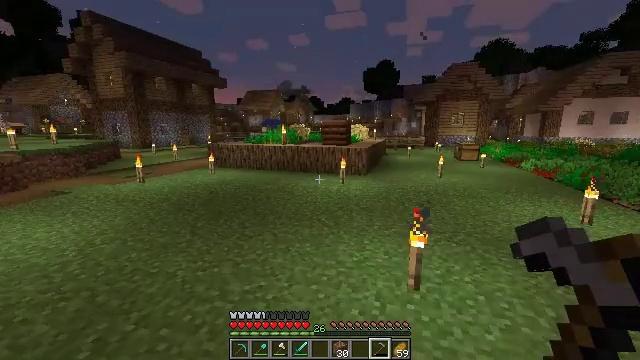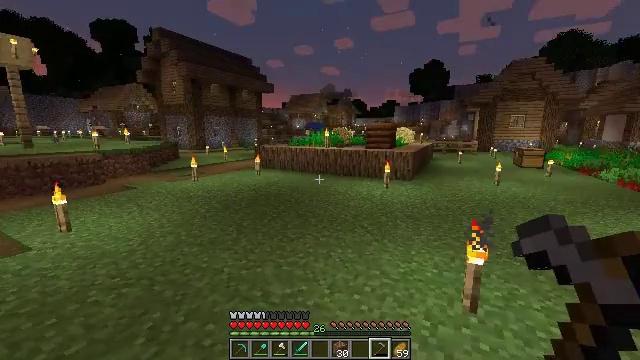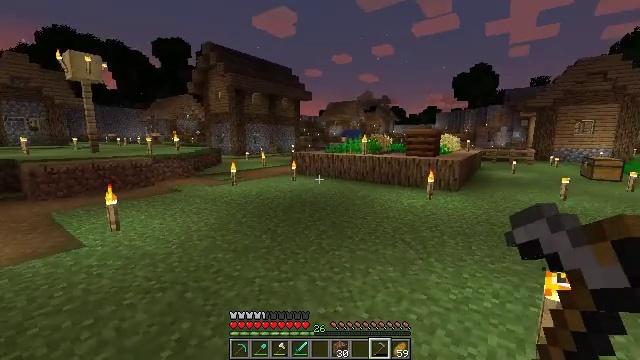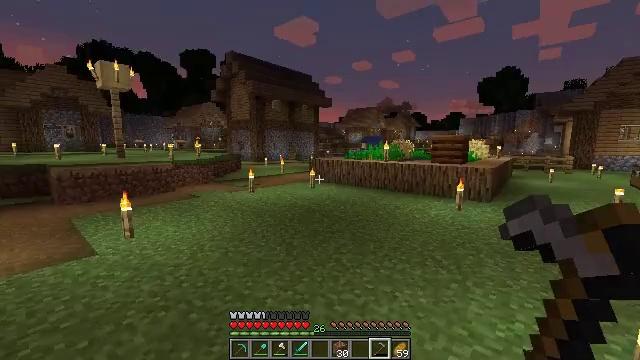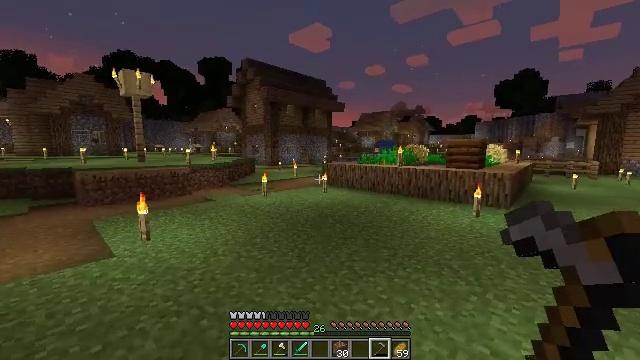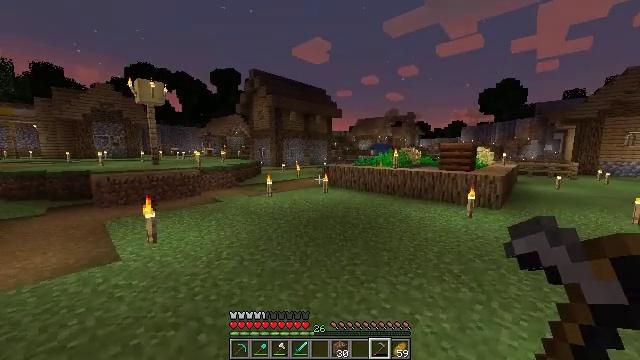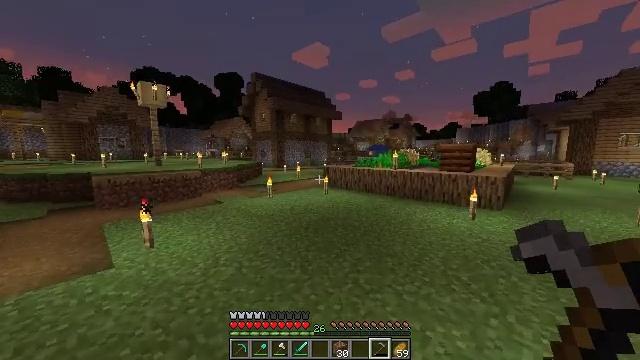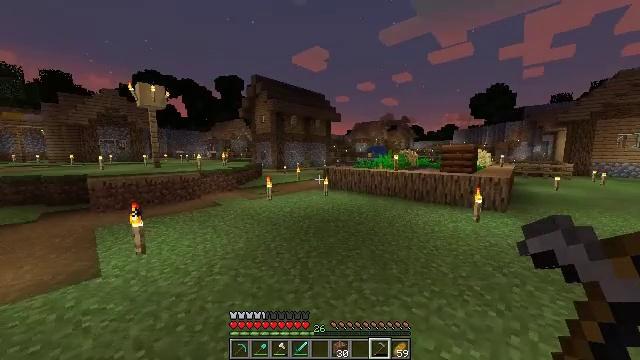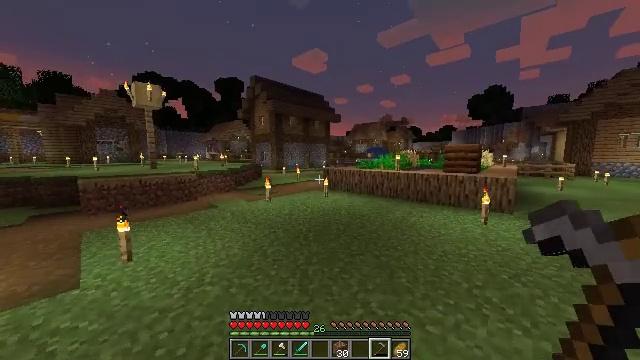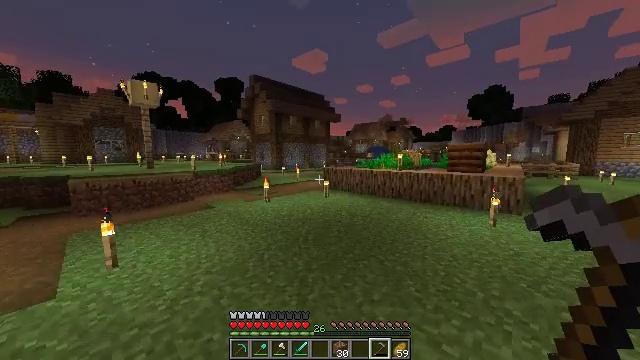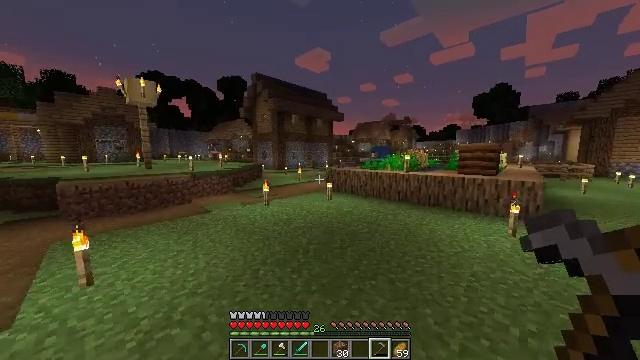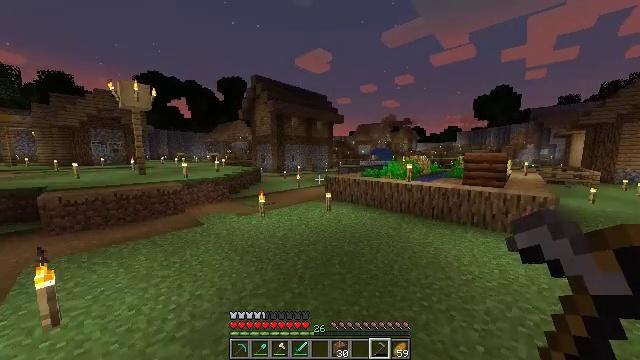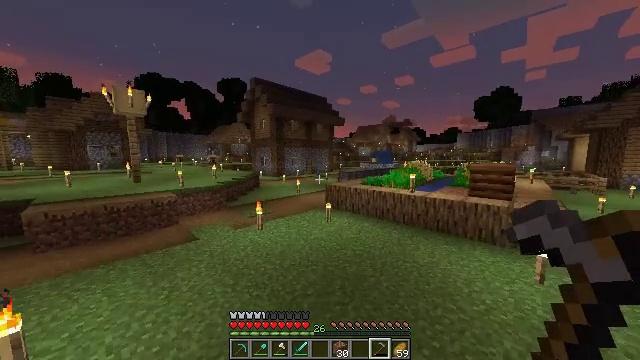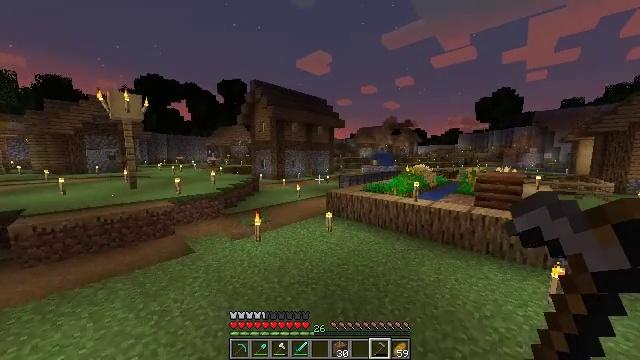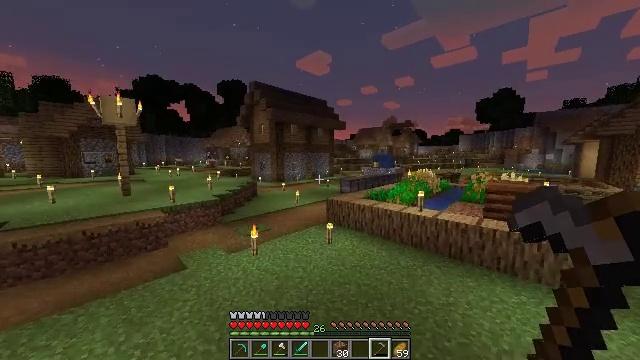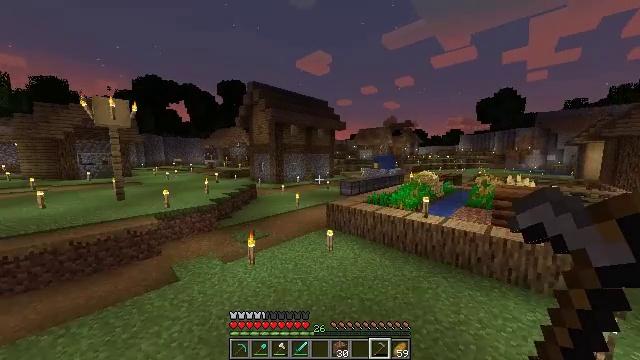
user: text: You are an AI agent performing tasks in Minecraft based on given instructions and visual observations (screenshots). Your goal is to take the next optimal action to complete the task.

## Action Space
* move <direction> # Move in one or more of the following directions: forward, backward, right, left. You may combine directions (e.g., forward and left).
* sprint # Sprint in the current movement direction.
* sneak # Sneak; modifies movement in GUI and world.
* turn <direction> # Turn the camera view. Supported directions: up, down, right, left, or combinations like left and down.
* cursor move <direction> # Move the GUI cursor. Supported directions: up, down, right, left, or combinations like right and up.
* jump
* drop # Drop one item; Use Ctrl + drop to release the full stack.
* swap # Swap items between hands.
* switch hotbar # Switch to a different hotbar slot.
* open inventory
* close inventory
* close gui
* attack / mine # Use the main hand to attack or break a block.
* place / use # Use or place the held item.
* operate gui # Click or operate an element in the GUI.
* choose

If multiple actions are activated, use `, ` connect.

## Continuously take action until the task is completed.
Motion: motion action
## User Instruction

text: Harvest sugar cane from the plant.
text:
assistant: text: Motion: move forward, turn left
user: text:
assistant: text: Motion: move forward, turn left and up
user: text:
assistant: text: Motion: move forward, sprint, turn left and up
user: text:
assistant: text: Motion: move forward, sprint, turn left
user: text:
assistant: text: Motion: move forward, sprint
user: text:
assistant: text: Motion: move forward, sprint
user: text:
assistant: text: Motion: move forward, sprint
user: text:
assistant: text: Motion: move forward, sprint
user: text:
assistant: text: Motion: move forward, sprint
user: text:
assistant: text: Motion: move forward, sprint
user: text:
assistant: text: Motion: move forward, sprint, jump
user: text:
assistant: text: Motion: move forward, sprint, jump
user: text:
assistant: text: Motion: move forward, sprint, jump
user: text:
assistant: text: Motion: move forward, sprint, jump
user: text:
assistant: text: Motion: move forward, sprint, jump
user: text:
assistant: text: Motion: move forward, sprint, jump
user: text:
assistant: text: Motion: move forward, sprint, turn left, jump
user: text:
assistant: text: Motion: move forward, sprint, turn left, jump
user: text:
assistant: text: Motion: move forward, sprint, turn left, jump
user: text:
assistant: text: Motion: move forward, sprint, jump
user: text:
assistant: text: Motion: move forward, sprint, jump
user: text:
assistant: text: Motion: move forward, sprint, jump
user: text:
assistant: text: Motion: move forward, sprint, jump
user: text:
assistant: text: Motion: move forward, sprint, jump
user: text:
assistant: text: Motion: move forward, sprint, jump
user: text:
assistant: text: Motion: move forward, sprint, jump
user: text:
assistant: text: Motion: move forward, sprint, jump
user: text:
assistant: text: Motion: move forward, sprint, jump
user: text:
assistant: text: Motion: move forward, sprint, jump
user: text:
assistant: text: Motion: move forward, sprint, jump